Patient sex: M
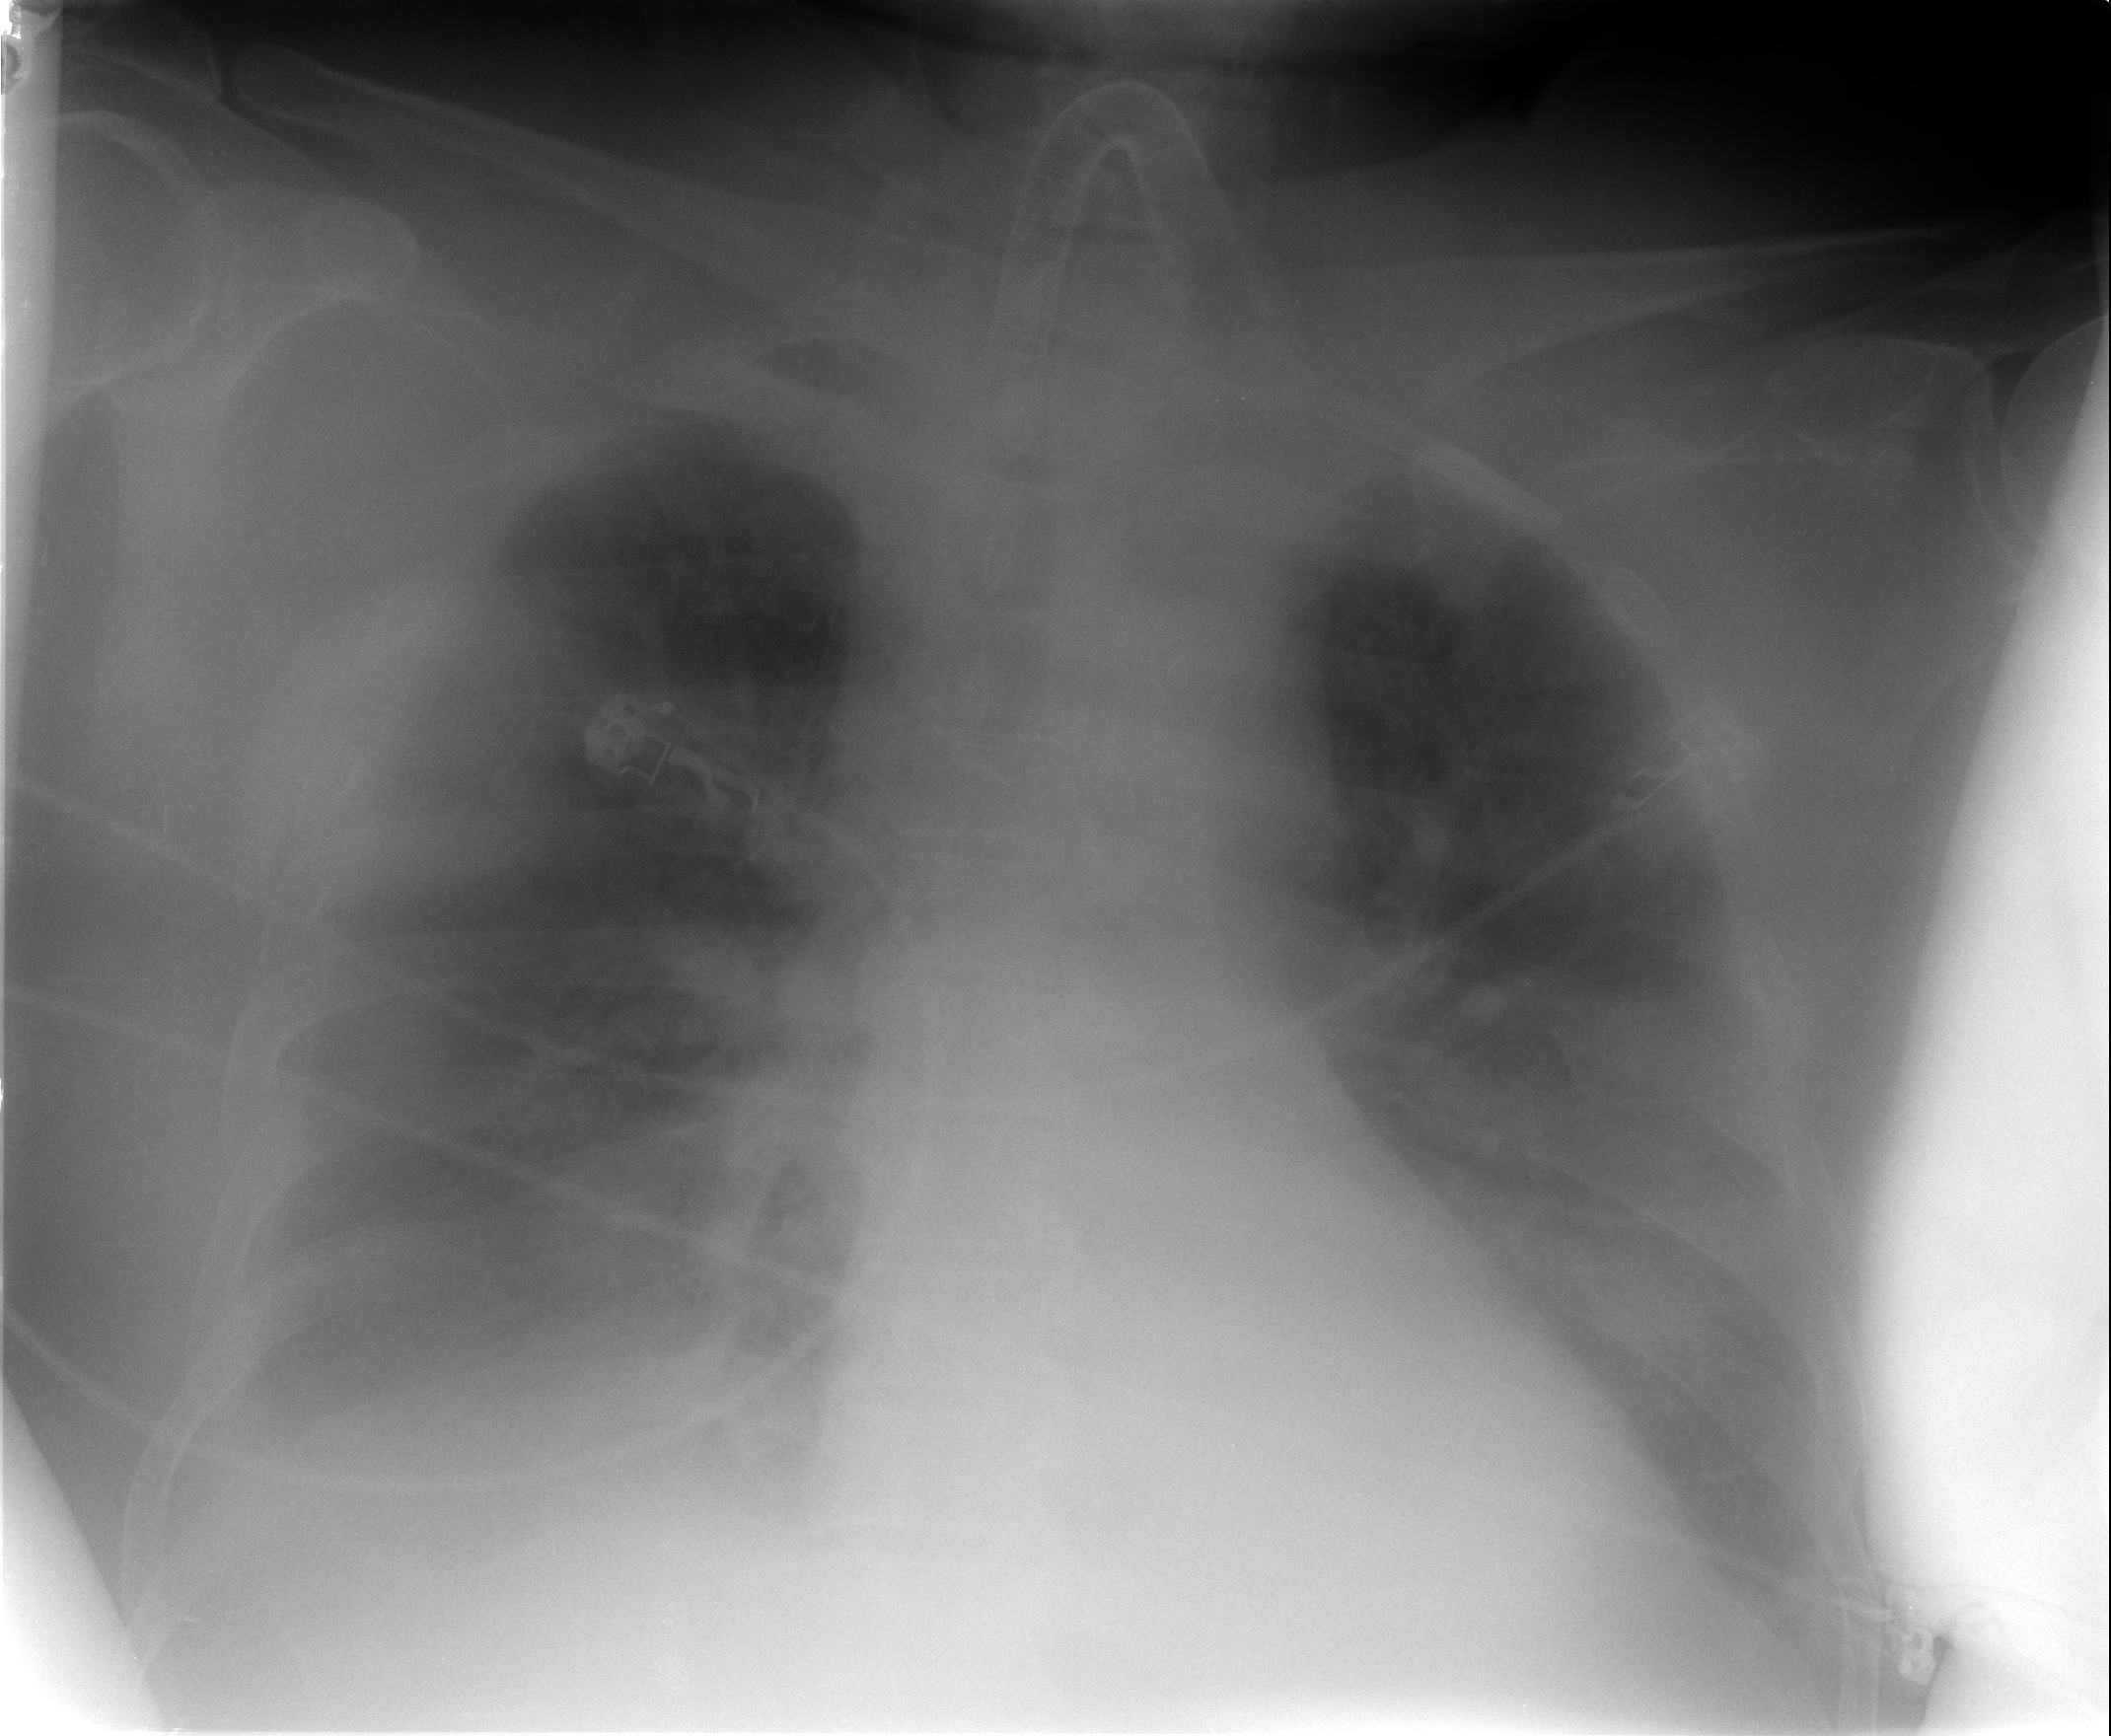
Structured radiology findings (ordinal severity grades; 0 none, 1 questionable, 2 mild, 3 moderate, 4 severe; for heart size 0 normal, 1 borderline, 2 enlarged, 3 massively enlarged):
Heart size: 0
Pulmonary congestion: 0
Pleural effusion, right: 2
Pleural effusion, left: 2
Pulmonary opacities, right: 1
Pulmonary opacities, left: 1
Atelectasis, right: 2
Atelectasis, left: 2